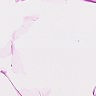
Metastatic tissue present: no